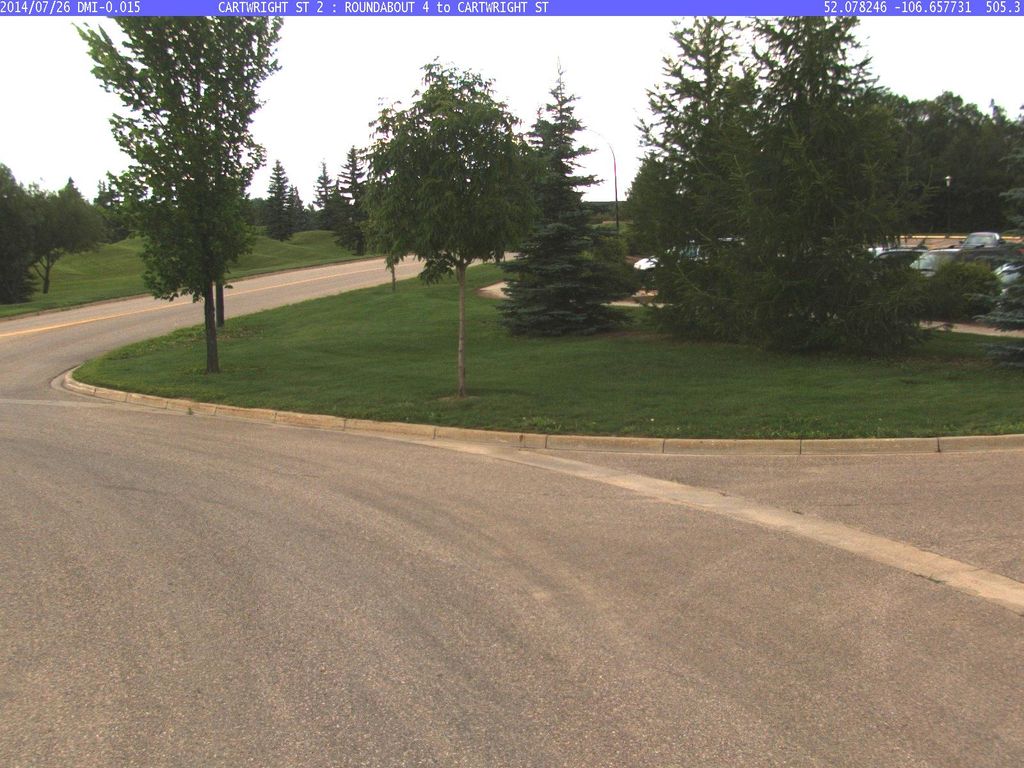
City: saskatoon